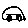
Label: car